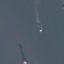
Land use / land cover class: SeaLake